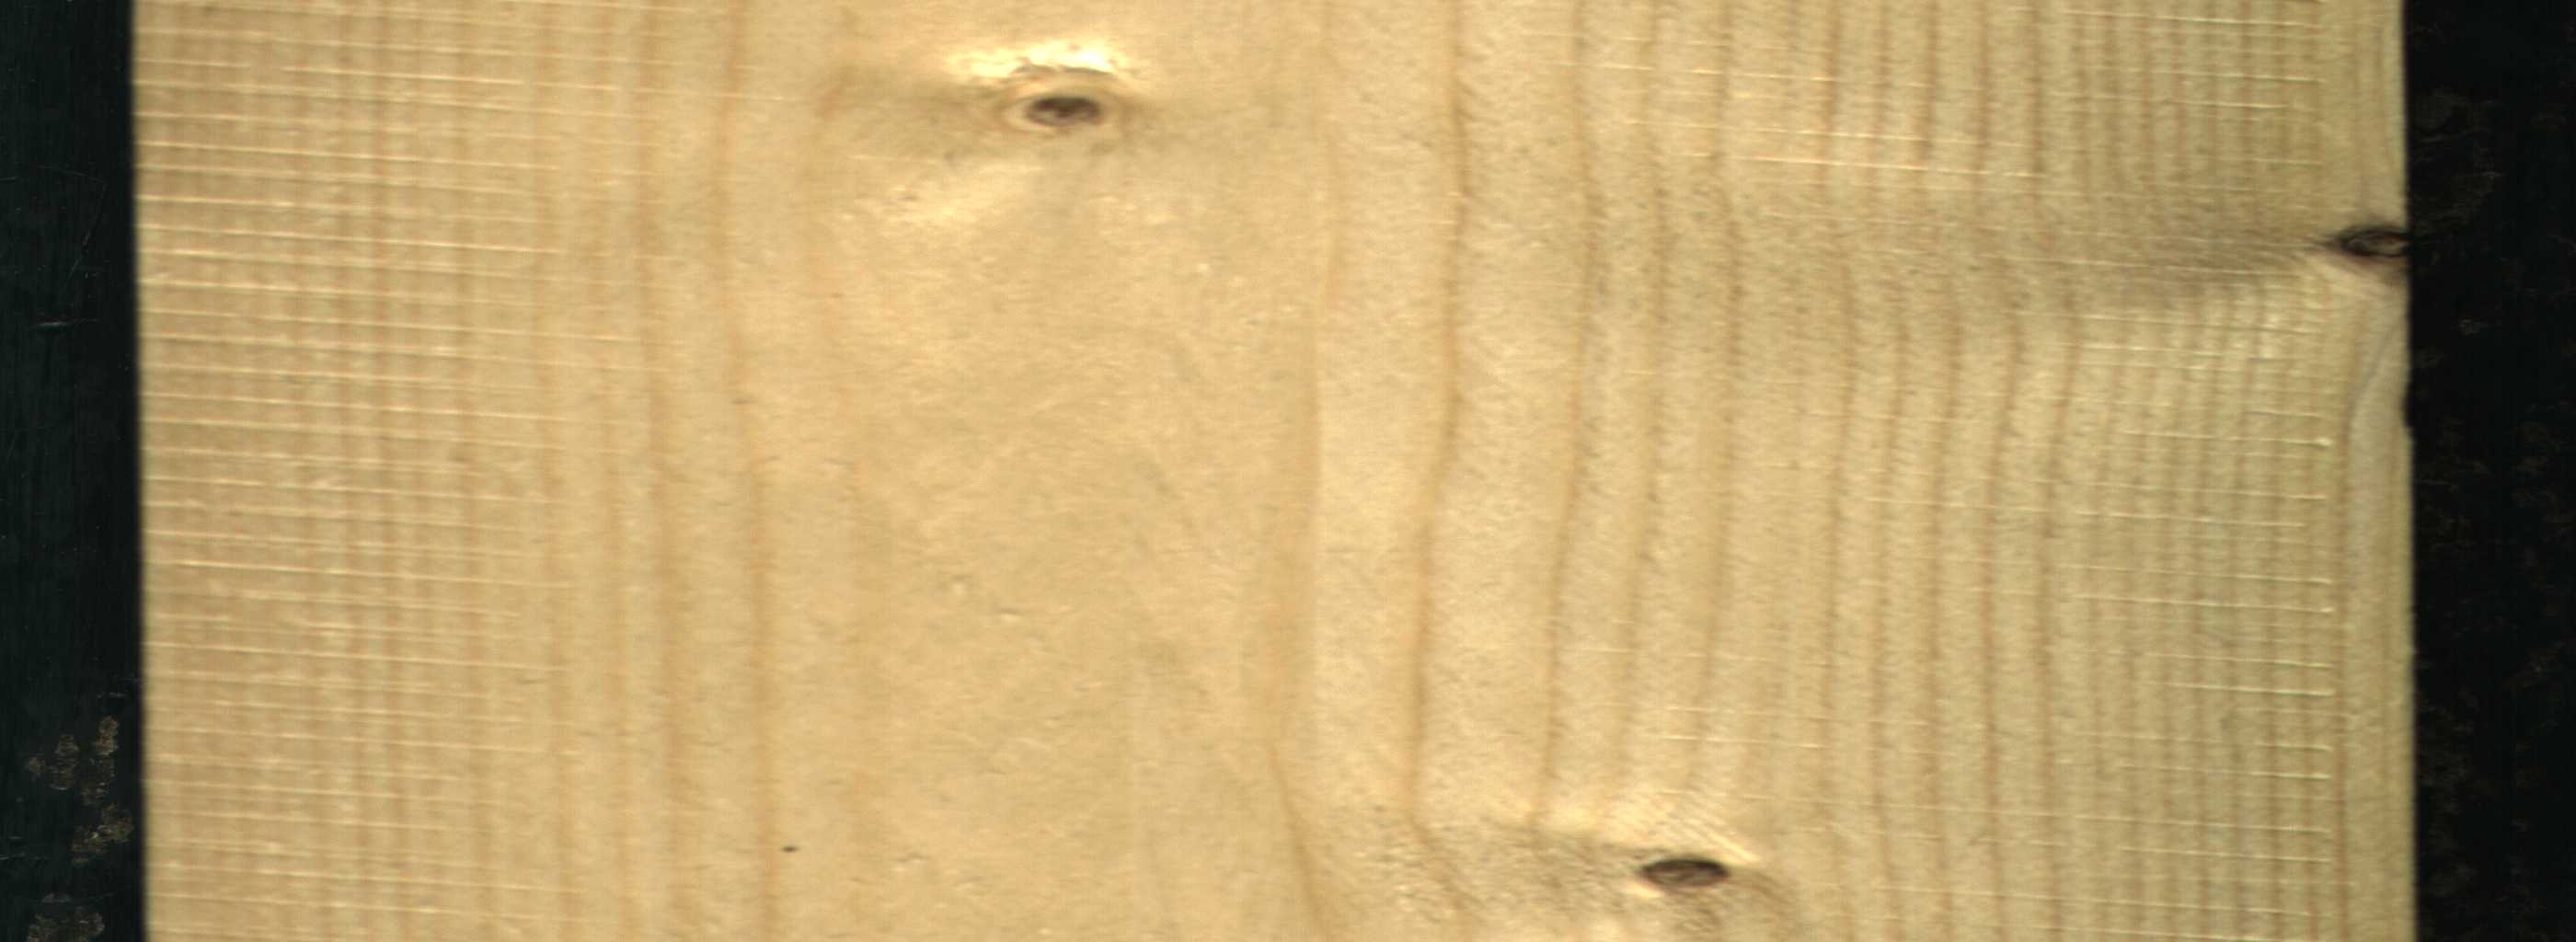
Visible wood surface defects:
Dead_Knot
Live_Knot
Live_Knot